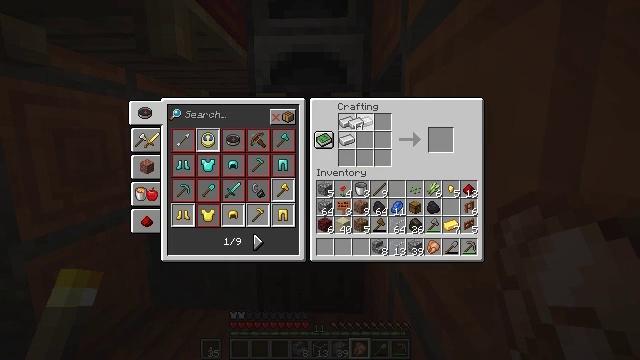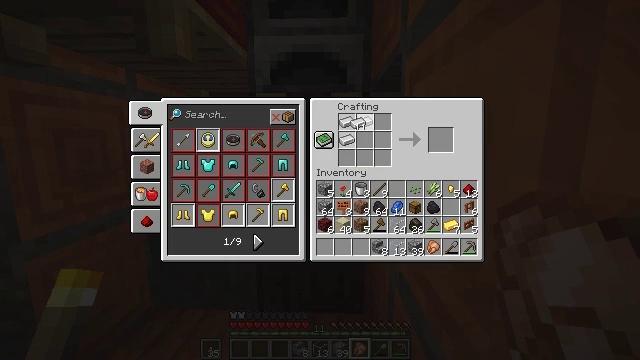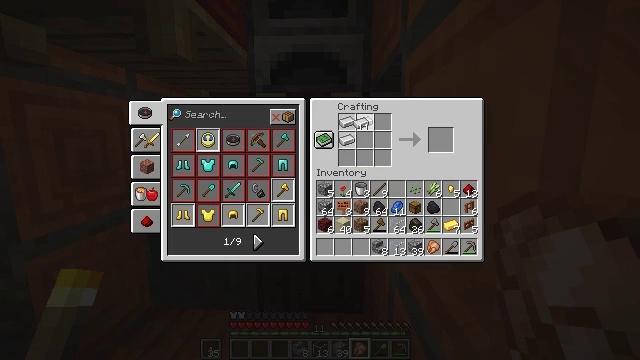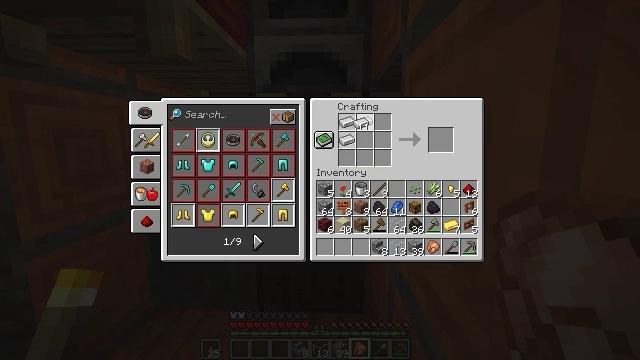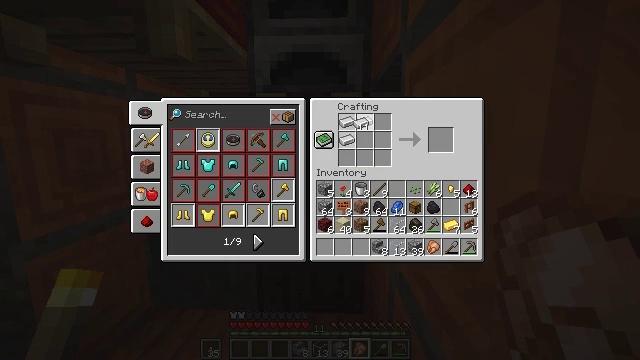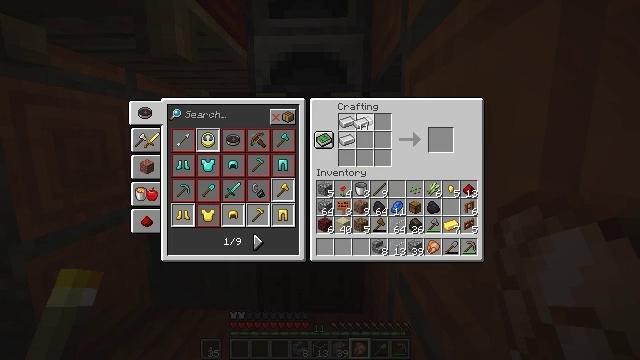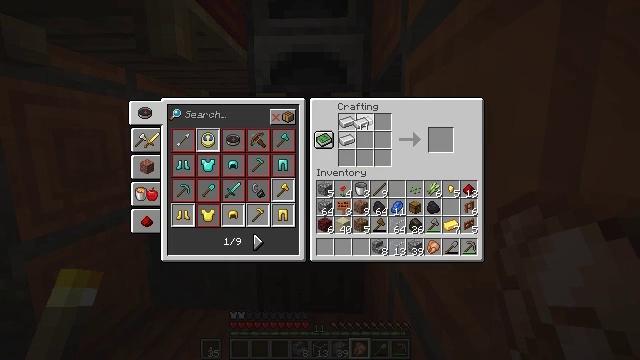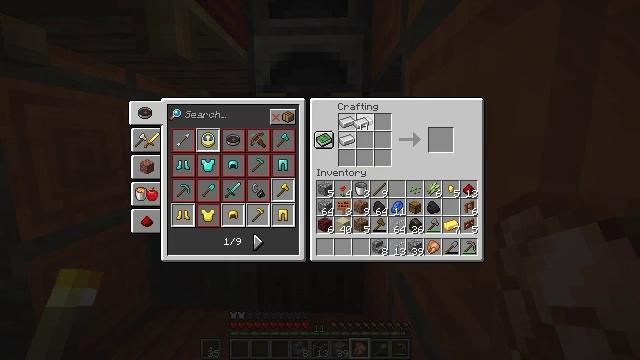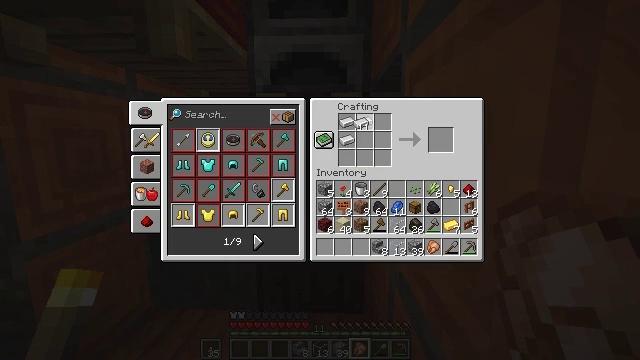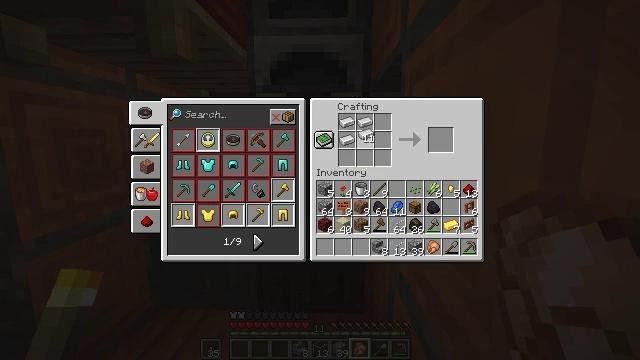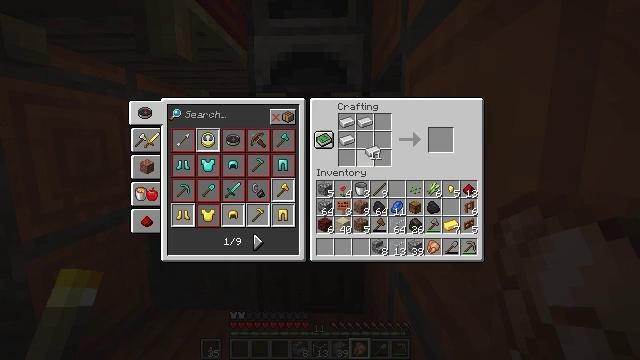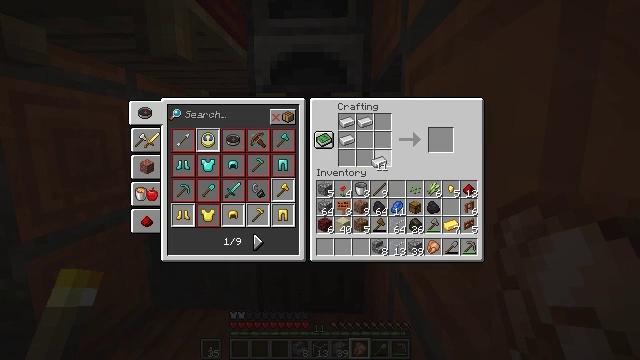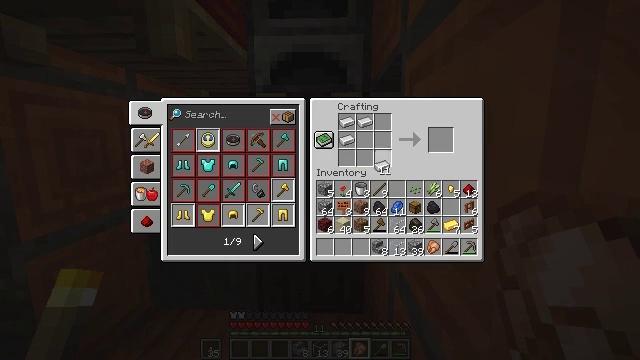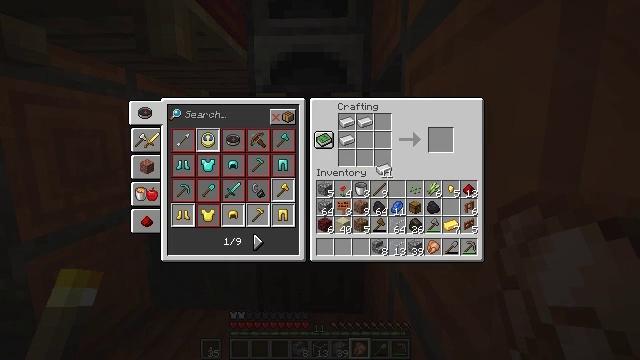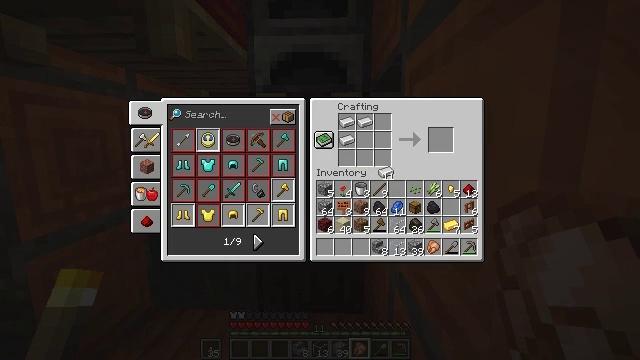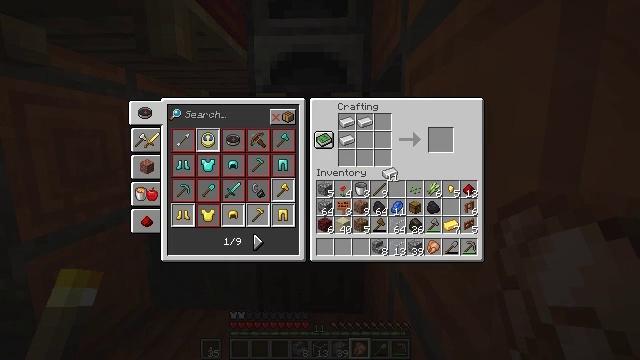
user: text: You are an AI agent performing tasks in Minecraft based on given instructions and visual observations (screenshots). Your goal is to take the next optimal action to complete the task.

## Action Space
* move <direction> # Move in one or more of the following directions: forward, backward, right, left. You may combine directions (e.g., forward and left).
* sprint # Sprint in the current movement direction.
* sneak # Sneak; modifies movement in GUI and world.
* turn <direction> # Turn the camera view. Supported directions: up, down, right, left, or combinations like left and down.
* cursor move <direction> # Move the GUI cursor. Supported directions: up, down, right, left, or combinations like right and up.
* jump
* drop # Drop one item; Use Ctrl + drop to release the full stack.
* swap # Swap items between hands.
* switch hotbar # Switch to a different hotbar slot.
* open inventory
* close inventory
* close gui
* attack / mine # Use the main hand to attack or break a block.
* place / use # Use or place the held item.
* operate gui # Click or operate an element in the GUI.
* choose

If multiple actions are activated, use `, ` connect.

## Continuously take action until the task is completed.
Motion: motion action
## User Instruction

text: Create an iron axe using sticks and iron ingots.
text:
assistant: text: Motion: choose
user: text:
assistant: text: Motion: choose
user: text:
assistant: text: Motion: choose
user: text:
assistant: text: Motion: choose
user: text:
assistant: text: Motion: choose
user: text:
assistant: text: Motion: choose
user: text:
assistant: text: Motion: choose
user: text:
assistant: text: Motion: no_op
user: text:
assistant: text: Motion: cursor move down
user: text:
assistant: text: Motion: cursor move right and down
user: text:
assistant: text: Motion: cursor move down
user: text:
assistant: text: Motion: no_op
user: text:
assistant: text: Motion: no_op
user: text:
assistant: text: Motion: no_op
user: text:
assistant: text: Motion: no_op
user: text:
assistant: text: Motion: no_op
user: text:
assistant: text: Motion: no_op
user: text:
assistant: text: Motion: no_op
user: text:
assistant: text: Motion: no_op
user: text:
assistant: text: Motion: operate gui
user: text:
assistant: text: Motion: operate gui
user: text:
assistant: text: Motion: operate gui
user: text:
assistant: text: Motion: no_op
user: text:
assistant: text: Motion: no_op
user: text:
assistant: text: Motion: no_op
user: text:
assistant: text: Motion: no_op
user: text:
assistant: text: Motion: no_op
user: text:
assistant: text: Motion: no_op
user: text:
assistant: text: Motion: no_op
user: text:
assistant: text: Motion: no_op